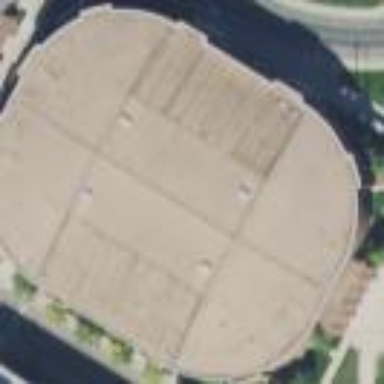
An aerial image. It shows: Hockey stadium building.